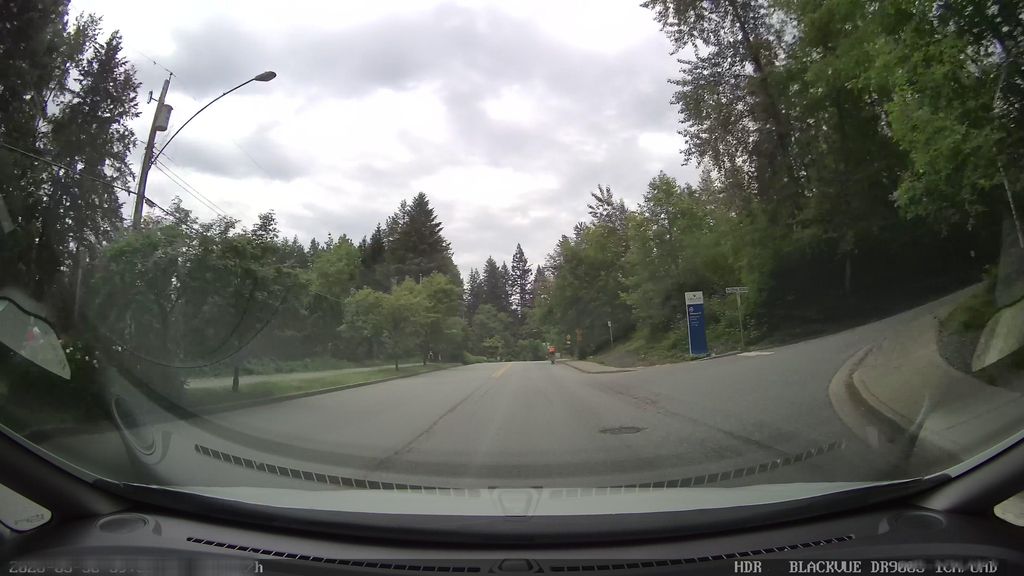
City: vancouver